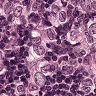
Metastatic tissue present: yes